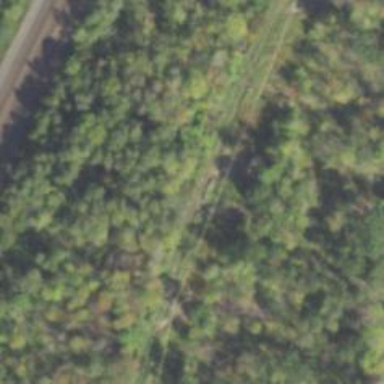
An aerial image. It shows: Abandoned railway.